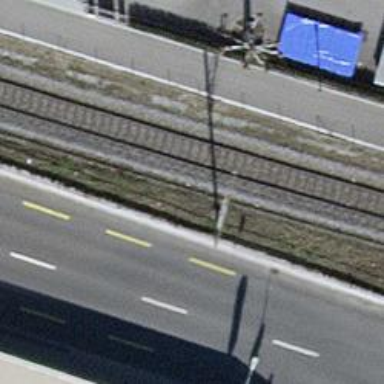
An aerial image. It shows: Railway milestone.